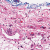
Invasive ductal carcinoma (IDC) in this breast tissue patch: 0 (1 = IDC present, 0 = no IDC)